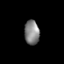
Tissue: prostate
Cell type: Epithelial cells
Senescence score: 0.2921
Nuclear area (px): 358
Mean DAPI intensity: 130.88